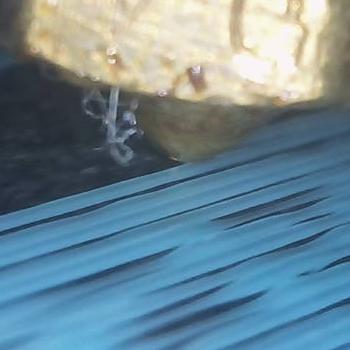
Flow rate: 37%